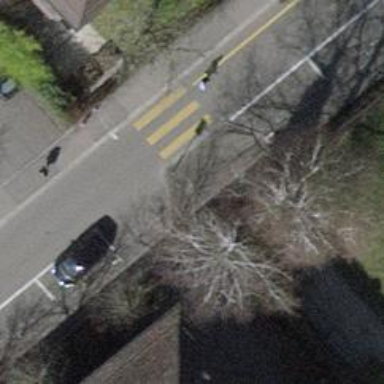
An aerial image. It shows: Pedestrian crossing with zebra markings on footway.